Question: In Jqplot I have only one series of data, but having threshold value of 200. I need to change the color as shown below. How is this possible?

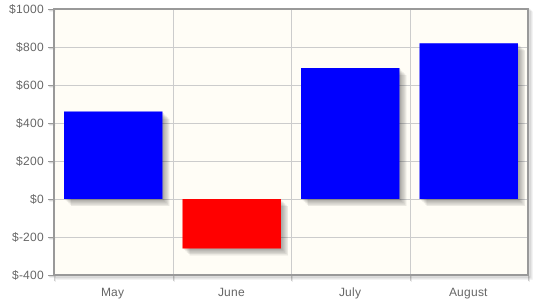
Answer: A way to do it is to define an array of colors defined according to your data values.
For that purpose, you can do a preprocessing before plotting your graph. You need to iterate over your data and add either red or blue in your colors array according to the threshold value :
'''
var data = [['Nissan', 4],['Porche', 6],['Acura', 2],['Aston Martin', 5],['Rolls Royce', 6]];
var colors = [];
var threshold = 5;
$.each(data, function(index, value){
if(value[1] > threshold)
colors.push("#FF0000");
else
colors.push("#0000FF");
});
'''
Please see a working example <URL>